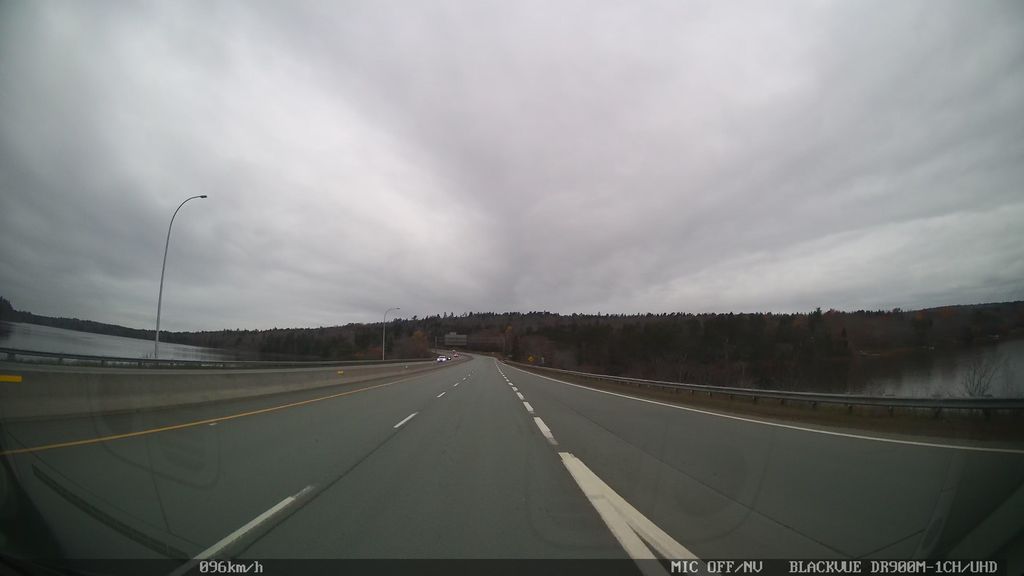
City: halifax